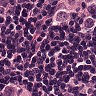
Metastatic tissue present: yes